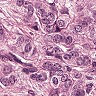
Metastatic tissue present: yes